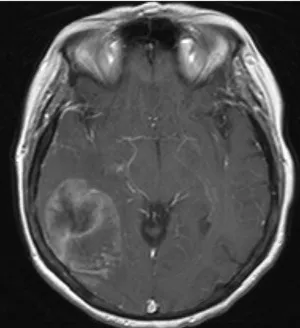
(A,B) Initial T1-weighted MRI with contrast demonstrates a large right posterior temporal heterogeneously enhancing lesion with scattered calcifications and surrounding vasogenic edema that appeared to arise from the right tentorium.
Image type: radiology (mri)